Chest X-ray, AP view. Patient: 25 years old, sex M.
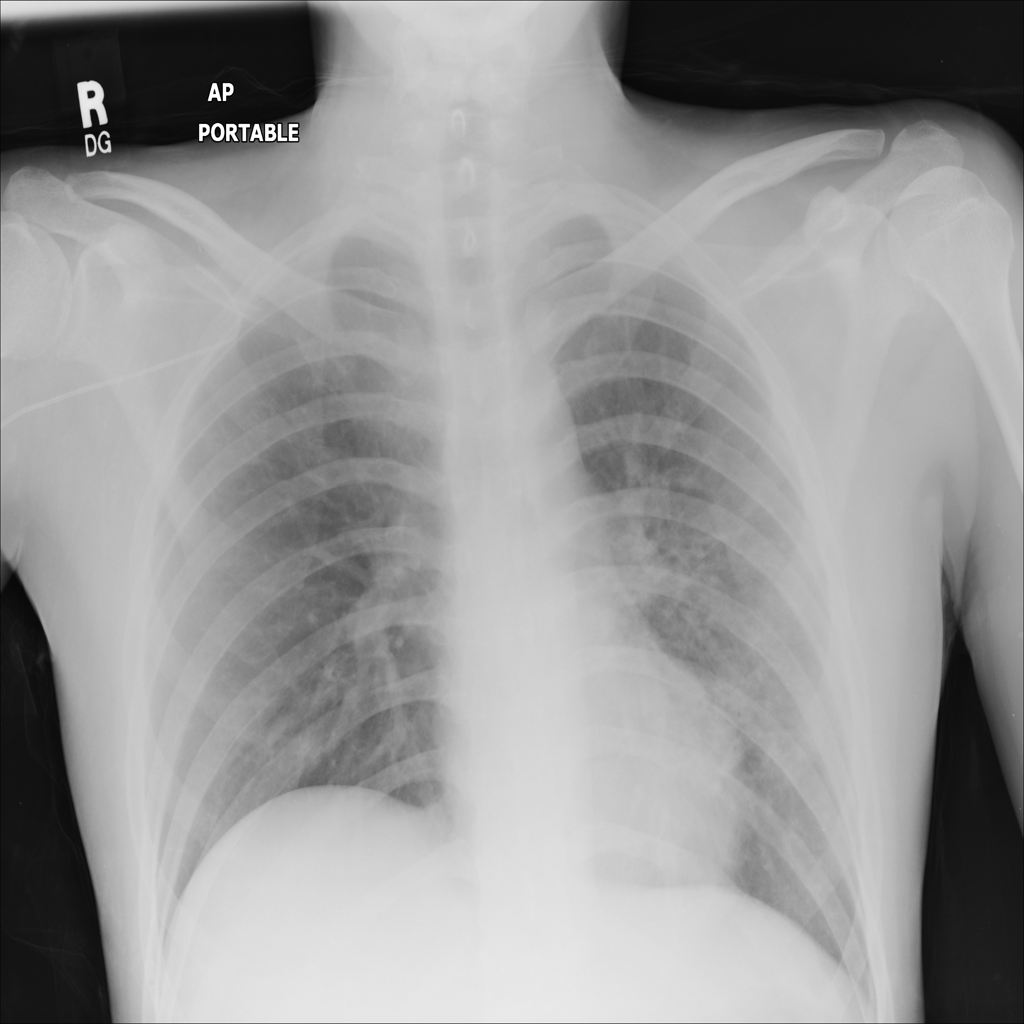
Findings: No Finding